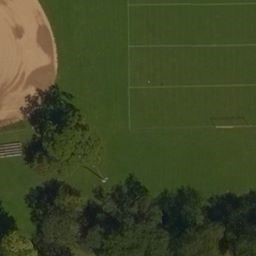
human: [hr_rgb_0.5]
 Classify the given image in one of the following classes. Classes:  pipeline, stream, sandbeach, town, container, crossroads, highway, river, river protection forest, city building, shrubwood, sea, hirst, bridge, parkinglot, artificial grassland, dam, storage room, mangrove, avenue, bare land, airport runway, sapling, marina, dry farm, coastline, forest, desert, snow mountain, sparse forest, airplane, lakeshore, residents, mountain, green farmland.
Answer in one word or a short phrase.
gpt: artificial grassland